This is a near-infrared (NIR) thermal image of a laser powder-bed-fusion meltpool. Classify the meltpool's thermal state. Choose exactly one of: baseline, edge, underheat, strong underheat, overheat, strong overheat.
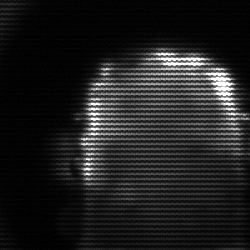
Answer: baseline